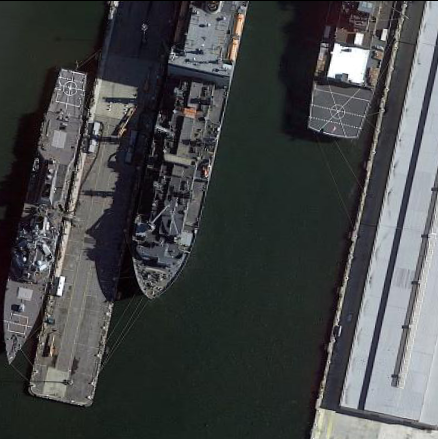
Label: destroyer